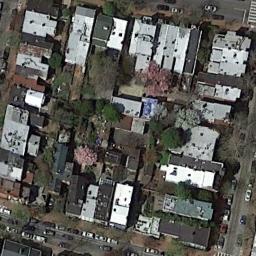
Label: dense_residential